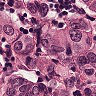
Metastatic tissue present: yes